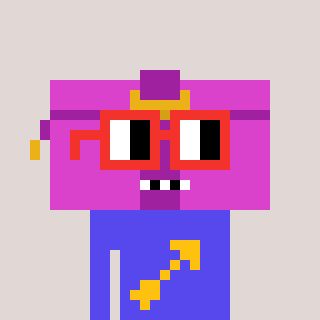
a pixel art character with square red glasses, a clutch-shaped head and a computerblue-colored body on a warm background